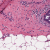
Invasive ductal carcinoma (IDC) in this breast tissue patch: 0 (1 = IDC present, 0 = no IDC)